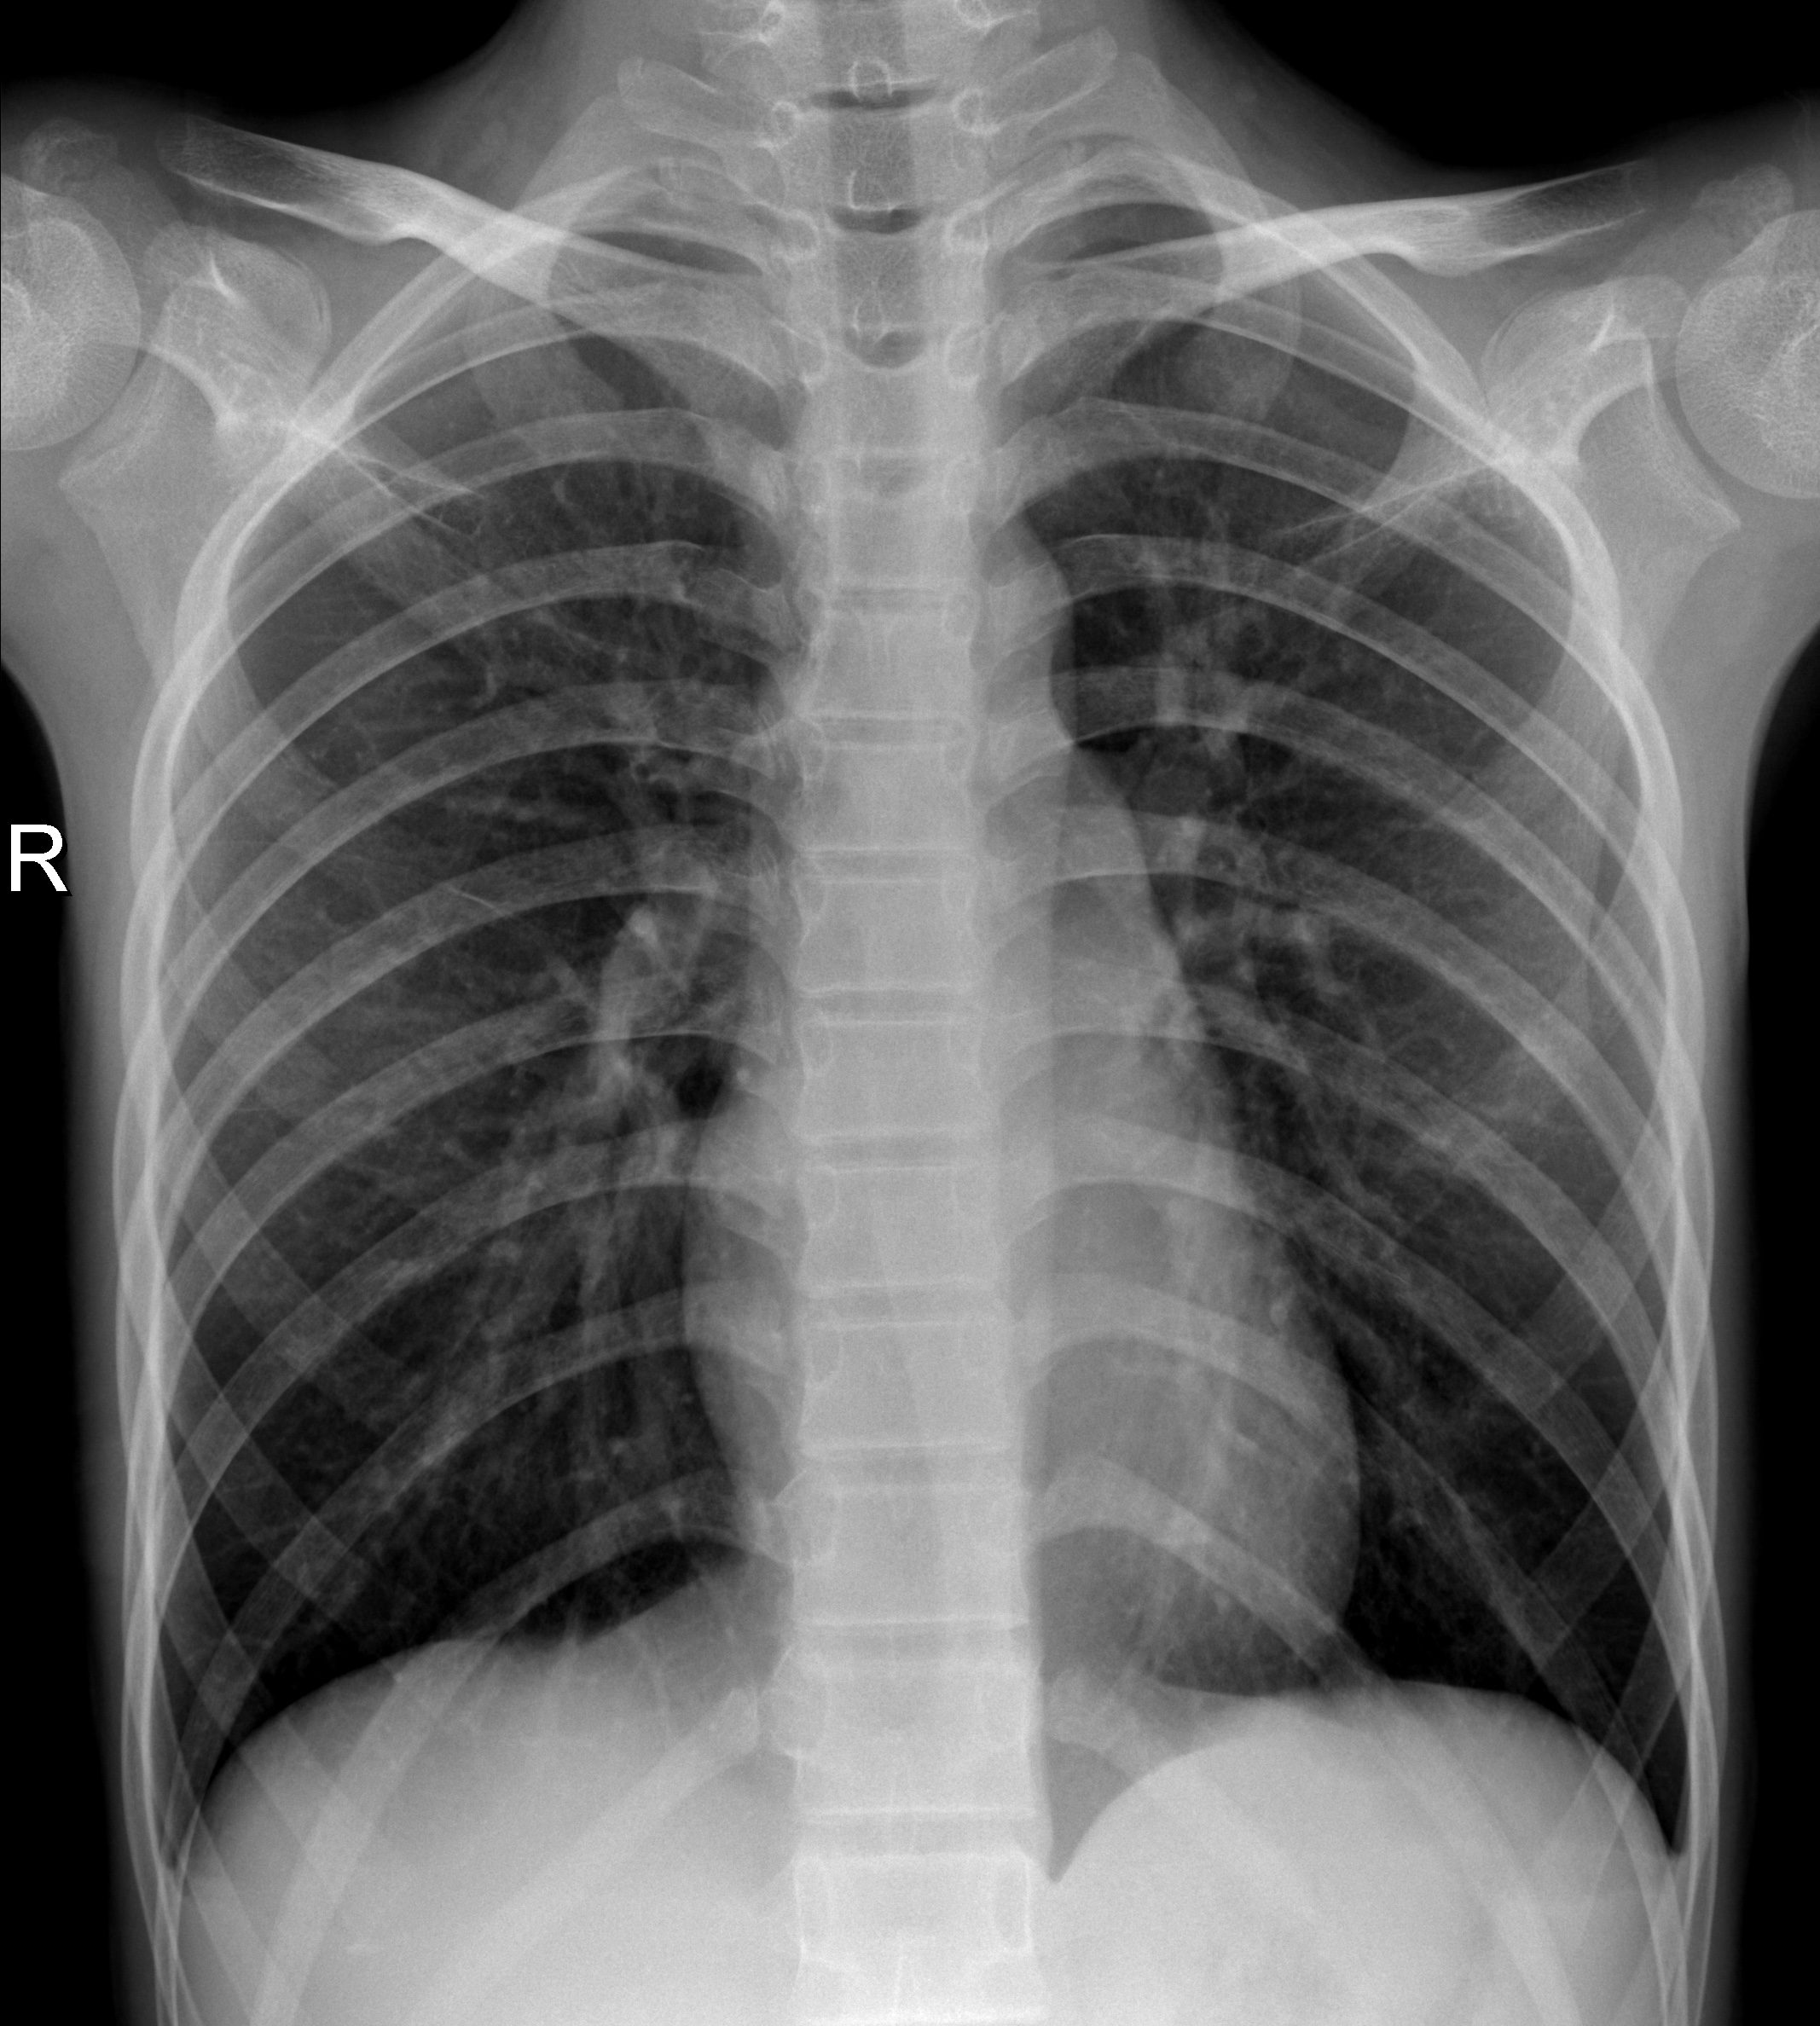
Diagnosis: NORMAL